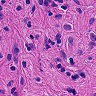
Metastatic tissue present: no